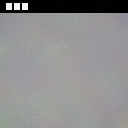
Screen state: on